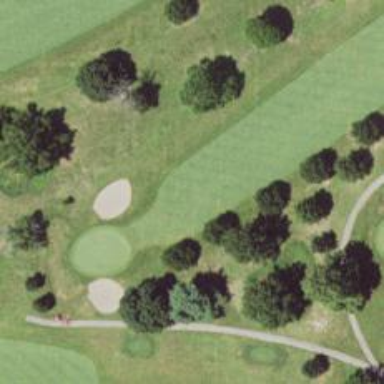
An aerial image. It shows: Golf hole.